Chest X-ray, AP view. Patient: 46 years old, sex M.
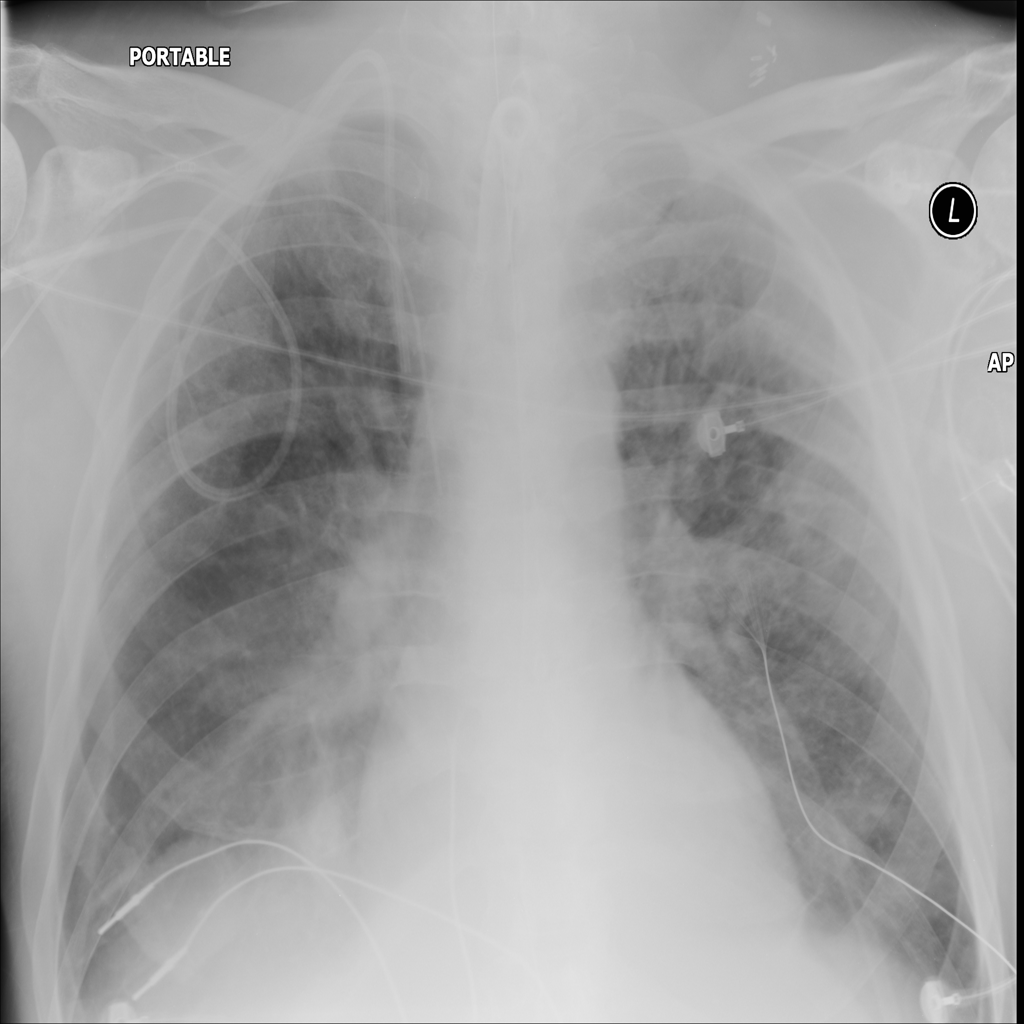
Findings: Infiltration